Question: Yes I set "top level elements" to "projects"
Here is how it looks when I load my zend studio.
I want it to load so that all my projects are there instead of having to press that up button 20 times...
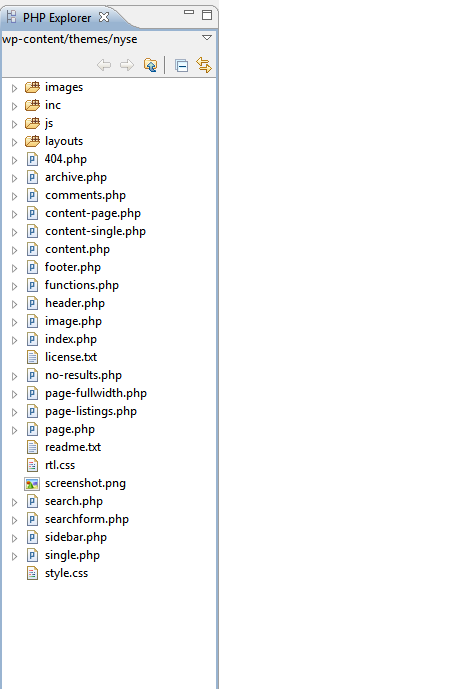
Answer: Find the file below to edit in your favorite text editor:
workspace.metadata.plugins\org.eclipse.ui.workbench\workbench.xml
In my case:
C:\Users\juliano\Zend\workspaces\DefaultWorkspace.metadata.plugins\org.eclipse.ui.workbench
And find the line:
'''
<input factoryID="org.eclipse.ui.internal.model.ResourceFactory" path="/xxx" type="4"/>
'''
In my case it was:
'''
<input factoryID="org.eclipse.ui.internal.model.ResourceFactory" path="/Electrolux" type="4"/>
'''
and replace it by
'''
<input factoryID="org.eclipse.ui.internal.model.ResourceFactory" path="/" type="8"/>
'''
And again have peace!